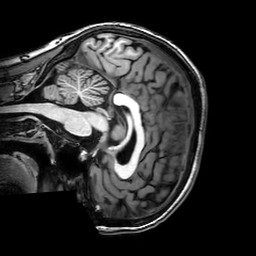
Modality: T1w
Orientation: sagittal
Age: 22
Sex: female
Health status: healthy
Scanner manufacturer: philips
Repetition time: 0.008248 s
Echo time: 0.00379 s